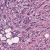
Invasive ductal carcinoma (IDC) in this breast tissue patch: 1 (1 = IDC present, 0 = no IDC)